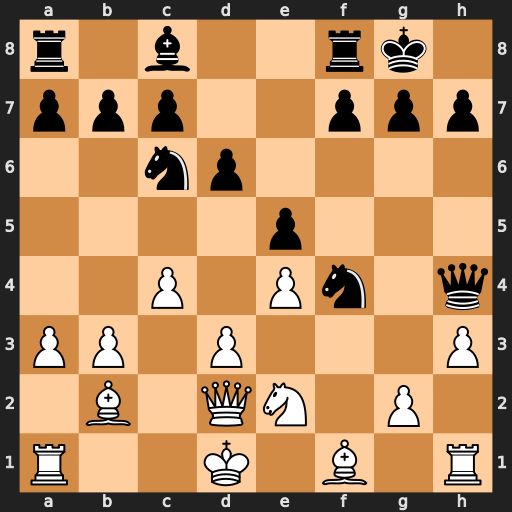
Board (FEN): r1b2rk1/ppp2ppp/2np4/4p3/2P1Pn1q/PP1P3P/1B1QN1P1/R2K1B1R
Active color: w
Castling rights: -
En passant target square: -
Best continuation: g3 Qh5 gxf4